Question: This is really confusing me at the moment and it's probably dead simple to fix.
I have two model, related between themselves:
'''
App.User = DS.Model.extend({
name: DS.attr('string'),
zip_code: DS.attr('string'),
address_line: DS.attr('string'),
country: DS.attr('string'),
active: DS.attr('boolean'),
state: DS.attr('string'),
comments: DS.attr('string'),
user_type: DS.belongsTo('user_type', { async: true })
});
App.UserType = DS.Model.extend({
name: DS.attr('string'),
users: DS.hasMany('users', { async: true })
});
'''
I'm trying to the a 'User''s 'UserType.name':
Simple enough right? Wrong!
'''
// Doesn't work.
user.get('user_type.name');
// Also doesn't work.
user.get('user_type').get('name');
'''
In my console, I can clearly see the object is there and related.

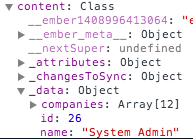
Answer: You will probably need to "resolve" the UserType:
'''
user.get('user_type').then(function(userType) {
console.log("User type is:", userType.get('name'));
});
'''
Note that this introduces asynchrony to your method... Depending on what you're trying to do, you'll need to accomodate for that. Normally, when bound to a Handlebars template, this resolving of related types happens automatically, so you should be able to (in a template) use '{{user.user_type.name}}'